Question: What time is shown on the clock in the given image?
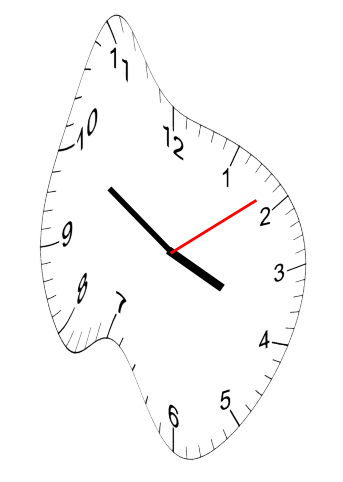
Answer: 03:50:09